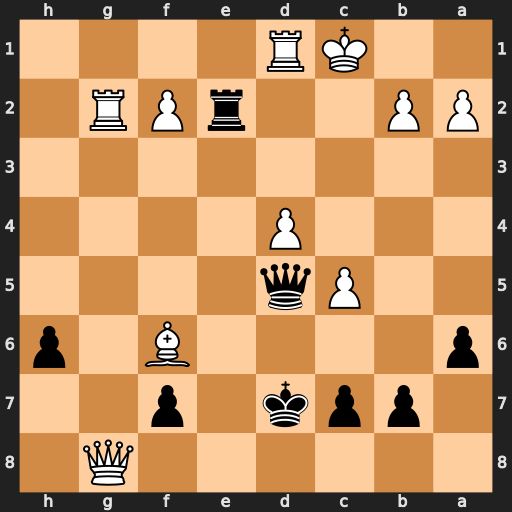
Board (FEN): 6Q1/1ppk1p2/p4B1p/2Pq4/3P4/8/PP2rPR1/2KR4
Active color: b
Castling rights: -
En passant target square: -
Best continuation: Qc4+ Kb1 Qc2+ Ka1 Qxd1#